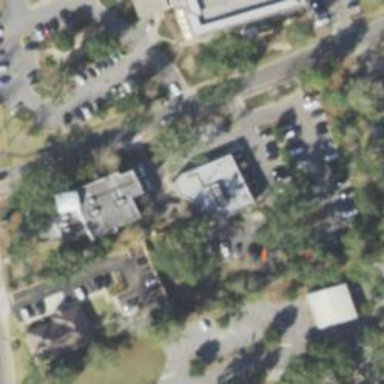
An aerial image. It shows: Parking space.